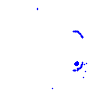
Particle: kaon